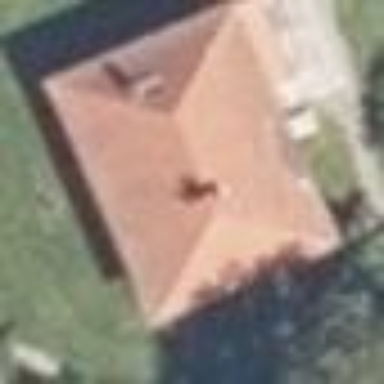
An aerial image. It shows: Simple and straightforward house.